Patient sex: M
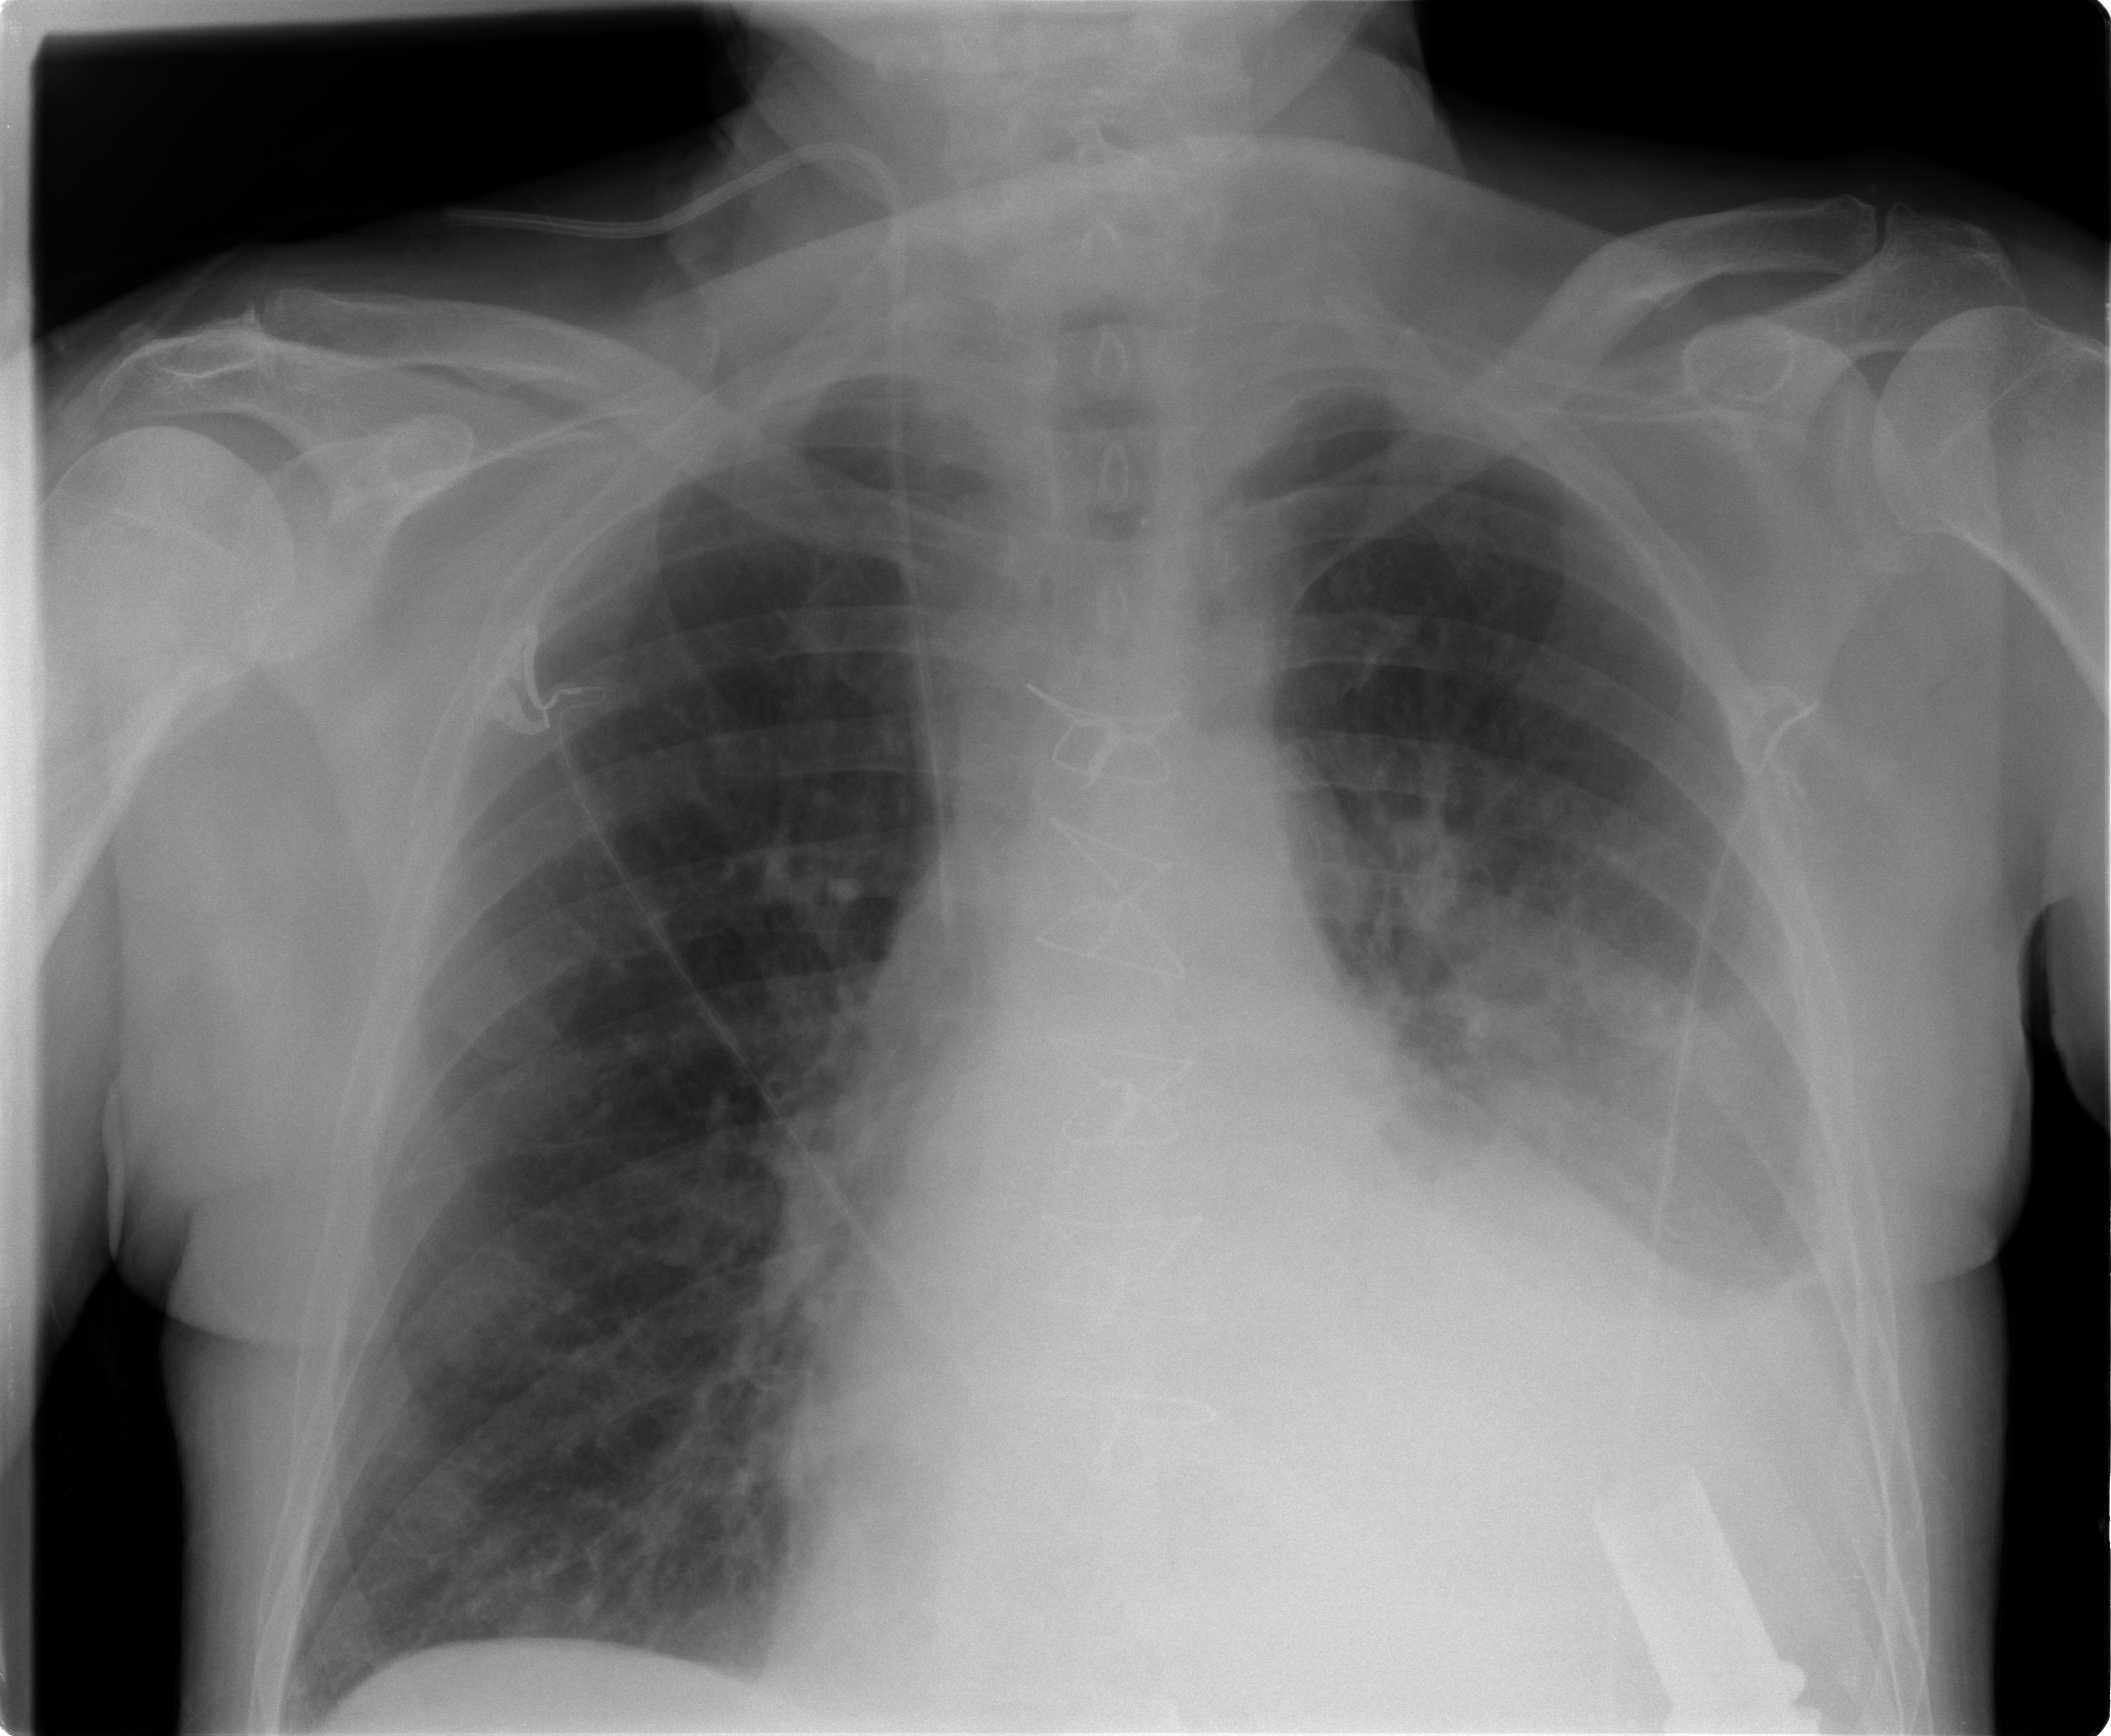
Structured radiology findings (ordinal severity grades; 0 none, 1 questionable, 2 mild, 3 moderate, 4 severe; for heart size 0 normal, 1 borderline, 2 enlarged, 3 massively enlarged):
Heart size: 2
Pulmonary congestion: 0
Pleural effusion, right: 0
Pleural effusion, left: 2
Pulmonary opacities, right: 0
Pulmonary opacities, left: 0
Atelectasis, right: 0
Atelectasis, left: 1